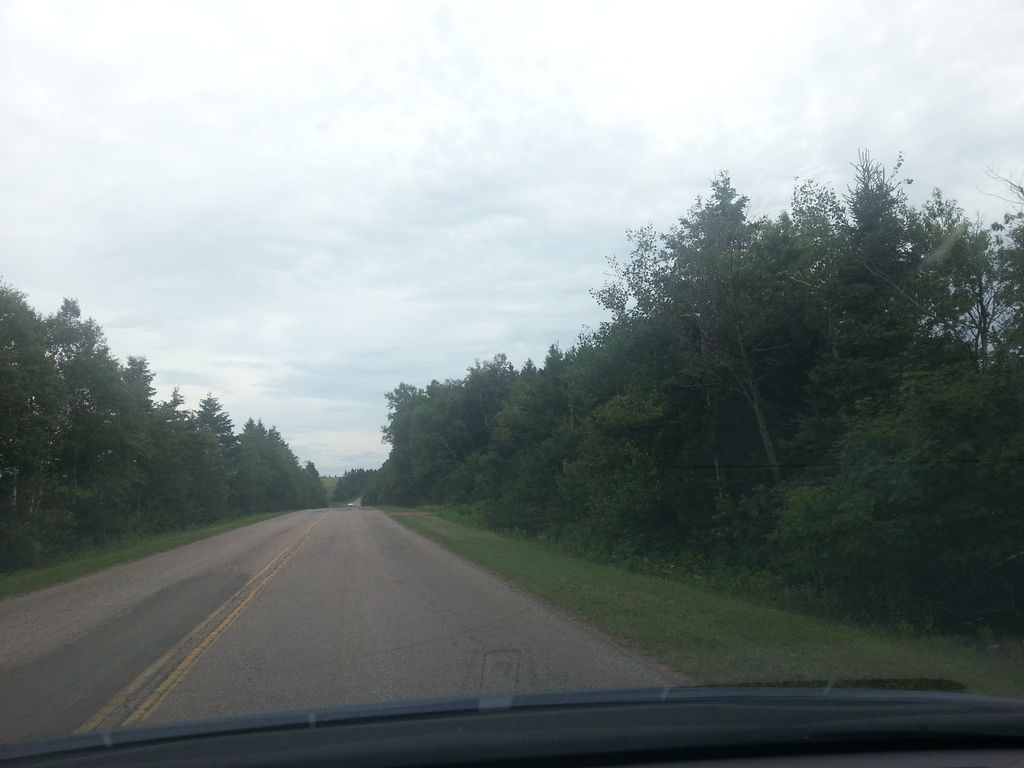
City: charlottetown